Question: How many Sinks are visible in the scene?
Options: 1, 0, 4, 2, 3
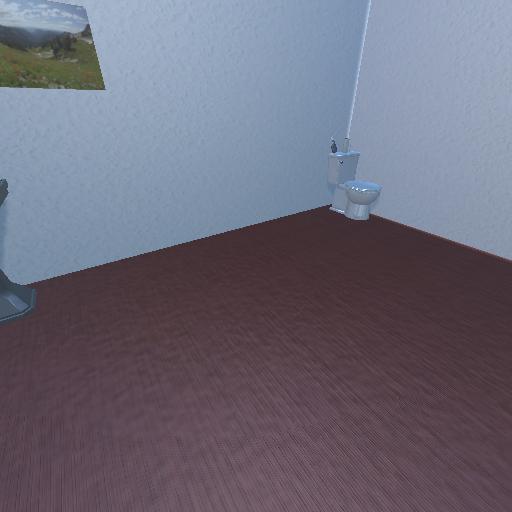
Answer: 1